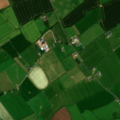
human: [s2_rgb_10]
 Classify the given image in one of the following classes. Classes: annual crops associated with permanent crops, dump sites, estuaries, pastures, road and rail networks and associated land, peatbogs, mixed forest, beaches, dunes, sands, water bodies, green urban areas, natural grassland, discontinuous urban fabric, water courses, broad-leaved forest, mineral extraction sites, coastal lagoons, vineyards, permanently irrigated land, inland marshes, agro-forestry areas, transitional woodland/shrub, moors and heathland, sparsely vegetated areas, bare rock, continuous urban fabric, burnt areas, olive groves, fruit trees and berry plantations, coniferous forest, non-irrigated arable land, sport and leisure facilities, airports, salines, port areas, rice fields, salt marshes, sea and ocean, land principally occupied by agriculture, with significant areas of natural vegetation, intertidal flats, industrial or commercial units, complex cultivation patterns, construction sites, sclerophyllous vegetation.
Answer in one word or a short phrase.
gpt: non-irrigated arable land, pastures